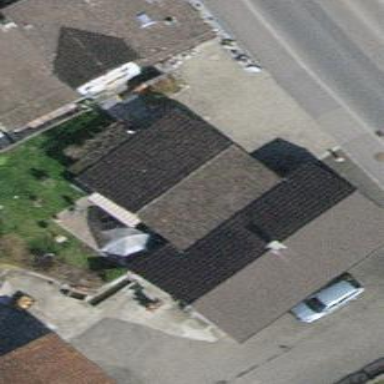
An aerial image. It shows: Simple and straightforward house.